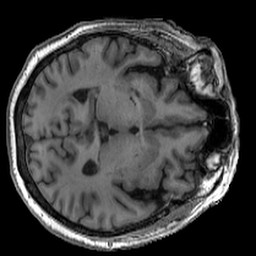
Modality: T1w
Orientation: axial
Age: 70
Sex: female
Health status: ill
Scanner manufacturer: ge
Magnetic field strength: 3 T
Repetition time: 0.008164 s
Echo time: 0.003184 s